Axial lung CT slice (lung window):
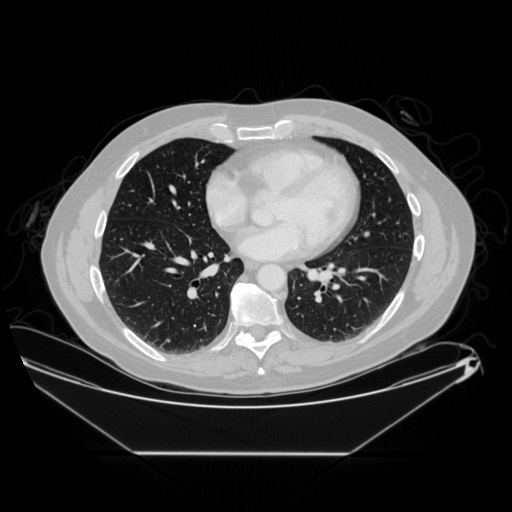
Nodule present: no